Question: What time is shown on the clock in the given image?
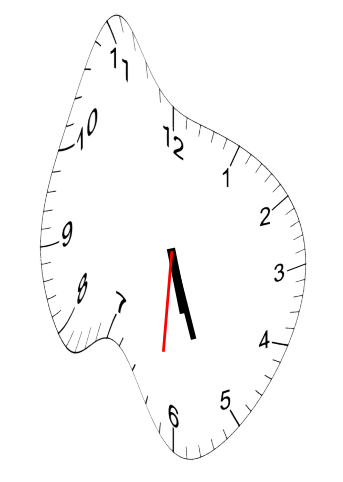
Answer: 05:26:31